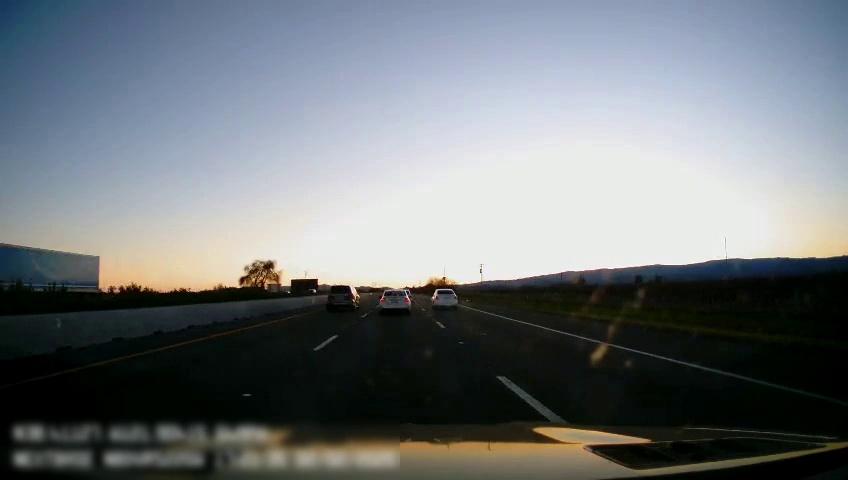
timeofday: Day
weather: Sunny
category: Drivable Space
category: Vehicles | Car
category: Vehicles | Truck
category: Vehicles | Car
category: Vehicles | SUV
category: Lanes | Current Lane
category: Lanes | Current Lane
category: Lanes | Alternate Lane
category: Lanes | Alternate Lane